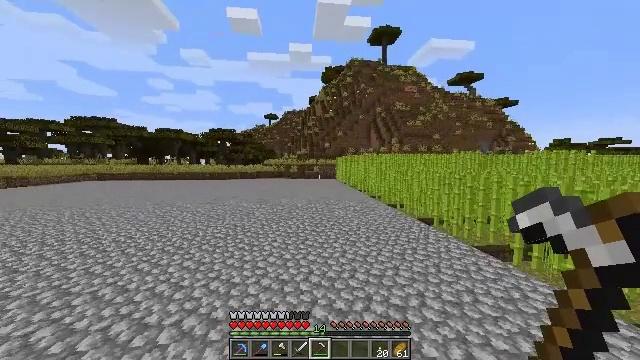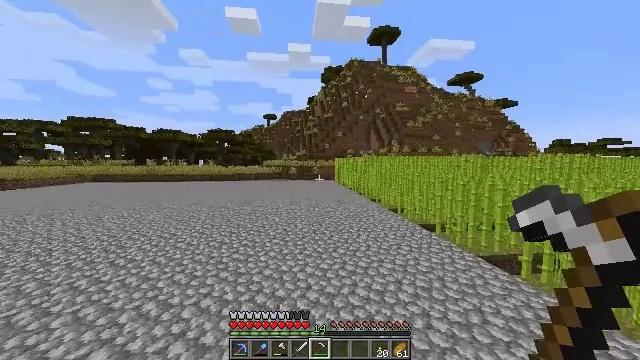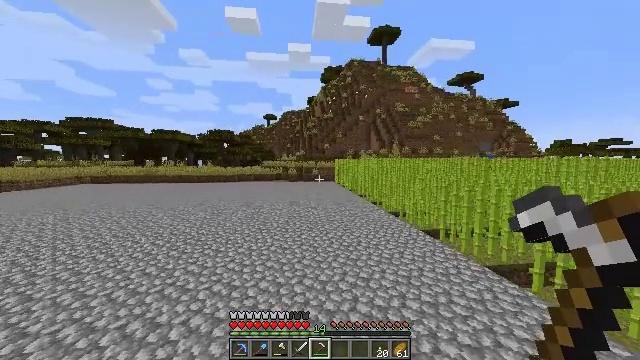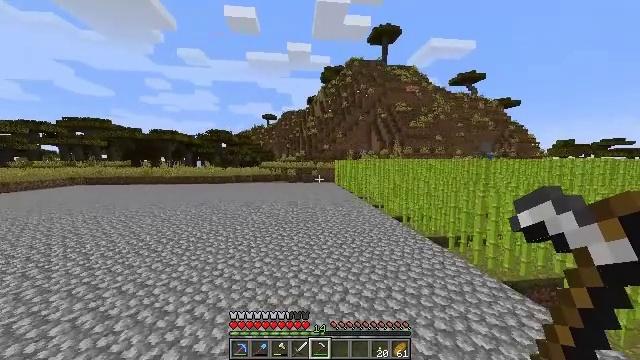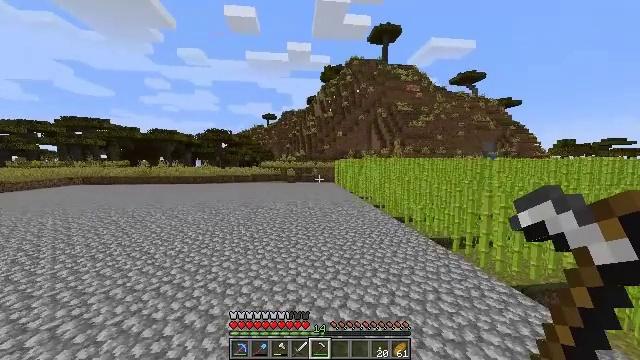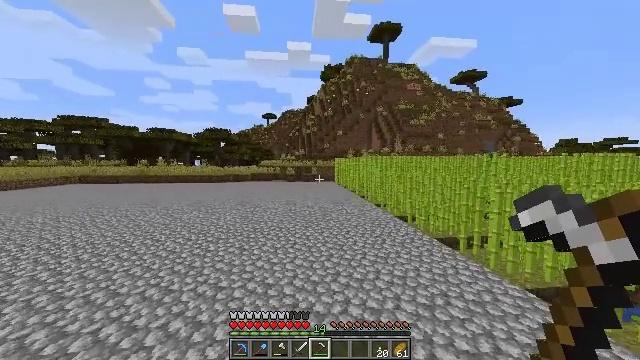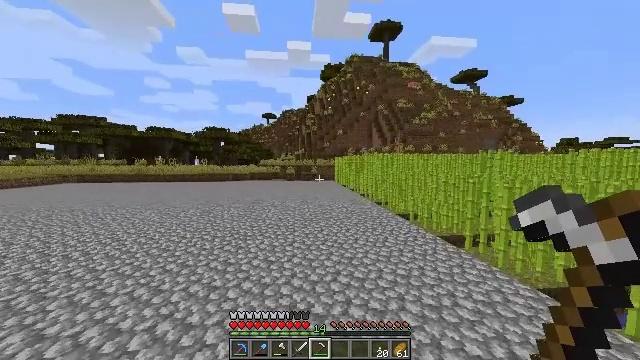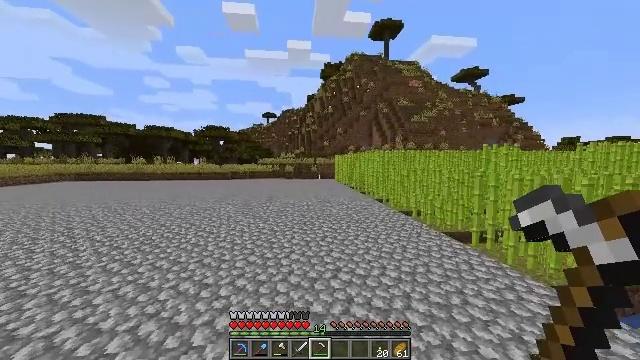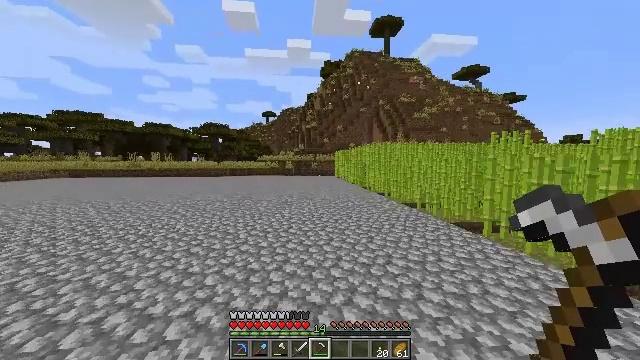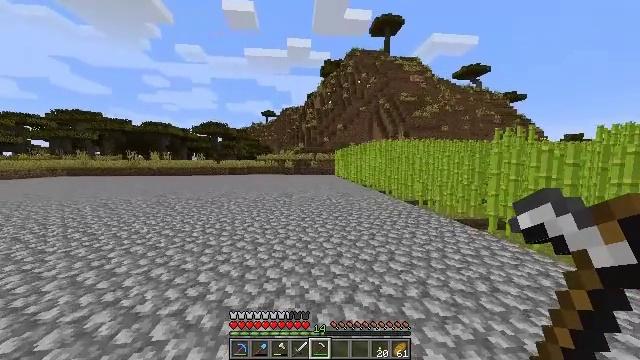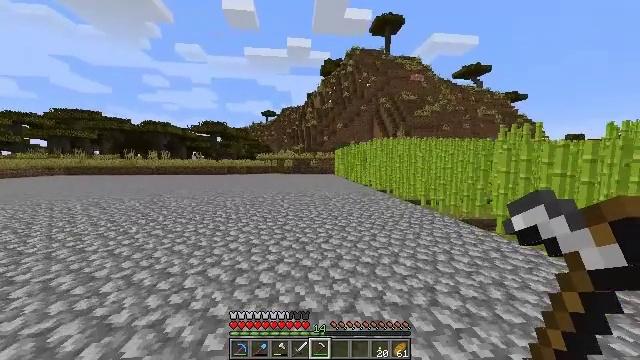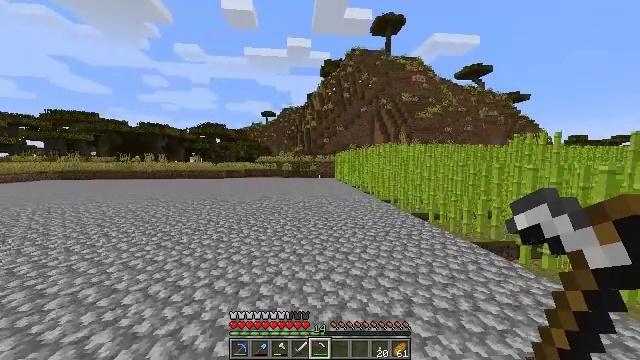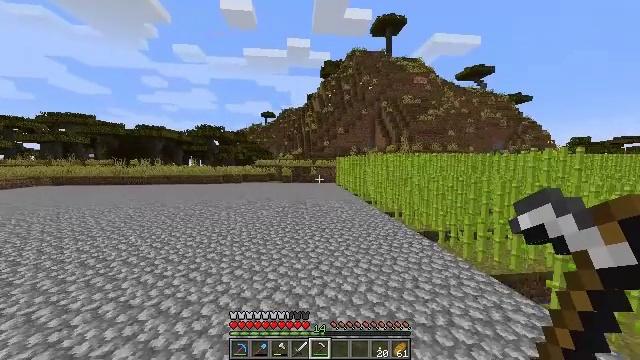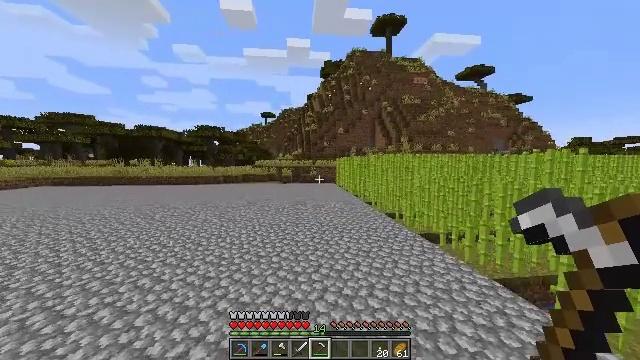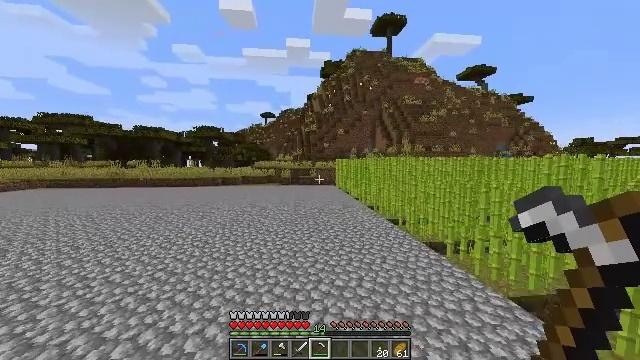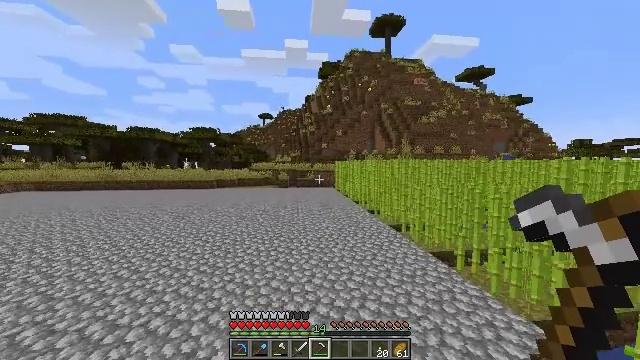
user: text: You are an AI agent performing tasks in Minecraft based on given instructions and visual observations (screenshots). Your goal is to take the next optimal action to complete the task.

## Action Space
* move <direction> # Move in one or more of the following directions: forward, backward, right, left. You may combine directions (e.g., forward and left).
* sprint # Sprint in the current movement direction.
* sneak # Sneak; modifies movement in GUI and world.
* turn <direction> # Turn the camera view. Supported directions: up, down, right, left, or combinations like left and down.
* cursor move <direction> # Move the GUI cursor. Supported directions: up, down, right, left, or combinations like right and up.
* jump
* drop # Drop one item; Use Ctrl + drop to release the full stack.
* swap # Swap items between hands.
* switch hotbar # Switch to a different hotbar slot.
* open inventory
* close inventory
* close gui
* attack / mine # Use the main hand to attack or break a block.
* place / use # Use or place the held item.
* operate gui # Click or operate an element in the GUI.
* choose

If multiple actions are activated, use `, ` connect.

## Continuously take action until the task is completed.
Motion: motion action
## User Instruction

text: Cut down the sugar cane stalks.
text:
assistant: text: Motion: move forward, sprint, jump
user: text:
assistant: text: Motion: move forward, sprint, jump
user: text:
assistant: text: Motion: move forward, sprint, jump
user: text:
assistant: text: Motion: move forward, sprint, jump
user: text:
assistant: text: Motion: move forward, sprint, jump
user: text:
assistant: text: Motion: move forward, sprint, jump
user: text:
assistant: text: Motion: move forward, sprint, jump
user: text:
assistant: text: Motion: move forward, sprint, jump
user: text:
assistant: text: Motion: move forward, sprint, jump
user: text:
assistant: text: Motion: move forward, sprint, jump
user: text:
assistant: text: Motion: move forward, sprint, jump
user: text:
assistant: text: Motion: move forward, sprint, jump
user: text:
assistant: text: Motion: move forward, sprint, jump
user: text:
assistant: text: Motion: move forward, sprint, jump
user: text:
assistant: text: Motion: move forward, sprint, jump
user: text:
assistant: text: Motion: move forward, sprint, jump
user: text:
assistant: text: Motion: move forward, sprint, jump
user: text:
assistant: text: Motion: move forward, sprint, turn left, jump
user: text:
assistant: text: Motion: move forward, sprint, jump
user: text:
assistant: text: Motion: move forward, sprint, jump
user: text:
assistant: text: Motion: move forward, sprint, jump
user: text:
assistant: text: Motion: move forward, sprint, jump
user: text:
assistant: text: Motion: move forward, sprint, jump
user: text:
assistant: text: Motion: move forward, sprint, jump
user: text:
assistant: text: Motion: move forward, sprint, jump
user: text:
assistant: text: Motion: move forward, sprint, jump
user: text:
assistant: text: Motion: move forward, sprint, jump
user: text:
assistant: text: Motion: move forward, sprint, jump
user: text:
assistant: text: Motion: move forward, sprint, jump
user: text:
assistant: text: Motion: move forward, sprint, jump